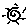
Label: sun